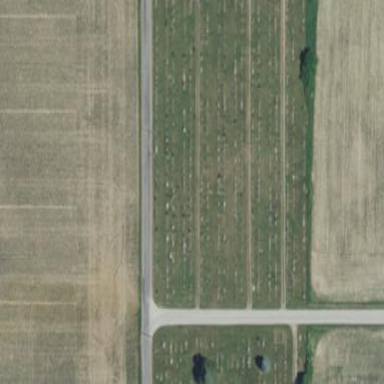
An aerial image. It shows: Cemetery.